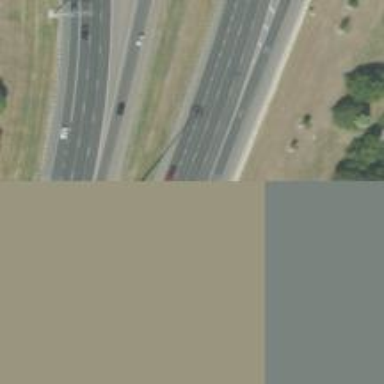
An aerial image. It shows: Motorway junction.